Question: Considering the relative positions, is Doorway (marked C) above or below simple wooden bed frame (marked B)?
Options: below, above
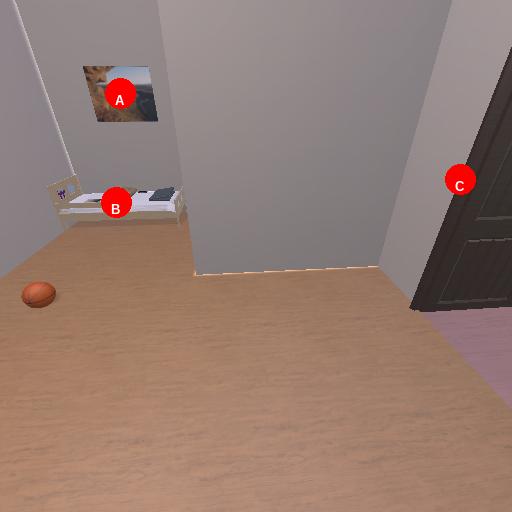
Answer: below